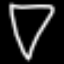
Label: diamond